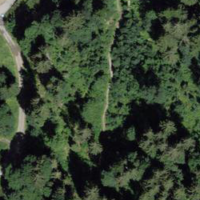
EUNIS habitat code: 44
Species observed at this site:
Angelica sylvestris
Silene dioica
Plantago major
Filipendula ulmaria